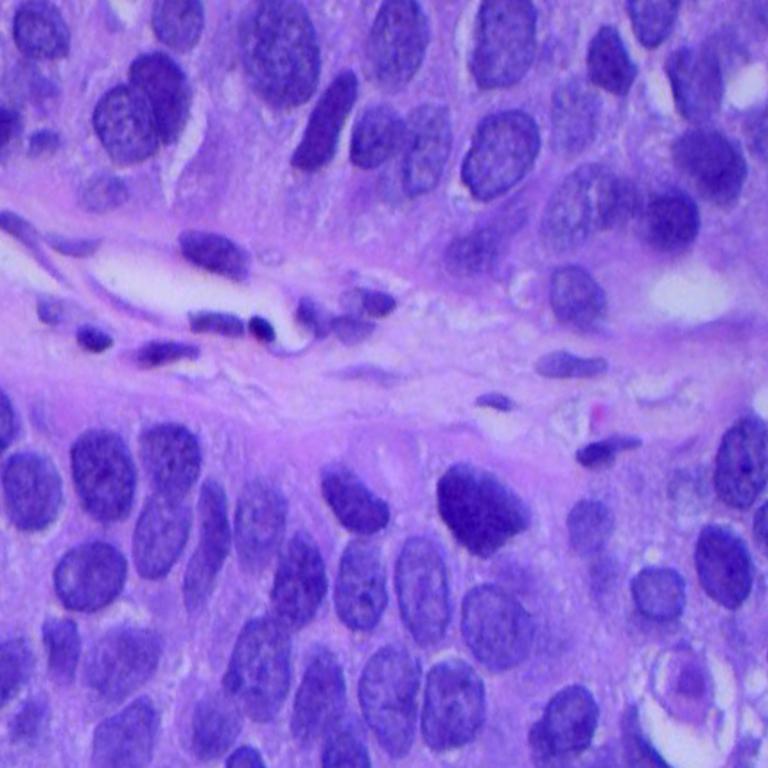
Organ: lung
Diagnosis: squamous carcinomas